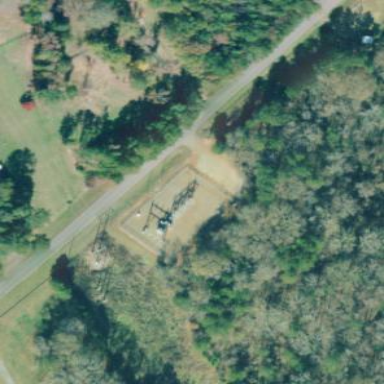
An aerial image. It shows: Distribution level power substation surrounded by fence.